Field crop: maize
Growth stage: 2
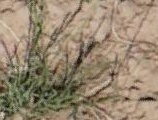
Species: lolium